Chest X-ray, PA view. Patient: 56 years old, sex M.
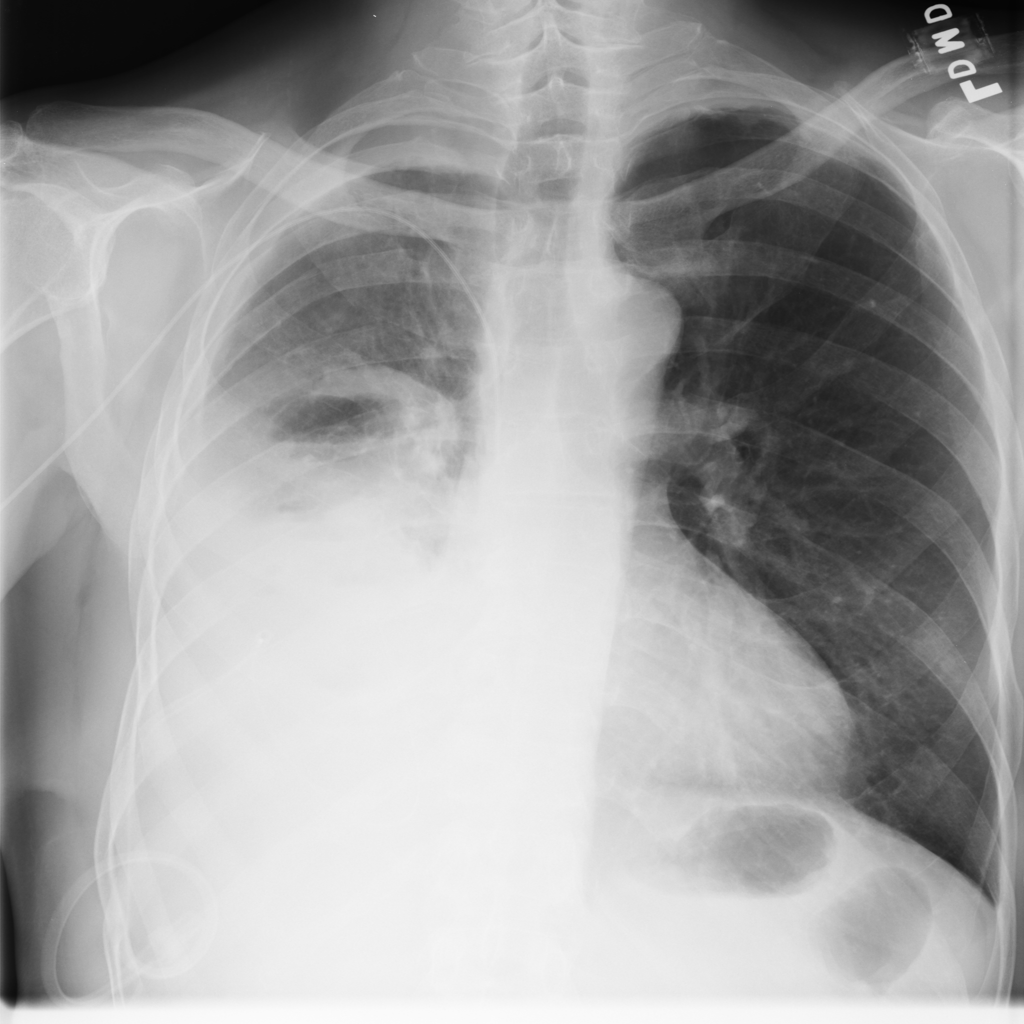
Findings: No Finding